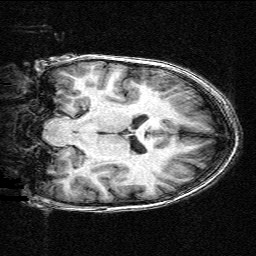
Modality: T1w
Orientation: coronal
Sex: female
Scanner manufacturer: siemens
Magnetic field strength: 3 T
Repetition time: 2.3 s
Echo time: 0.00336 s